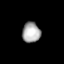
Tissue: skin
Cell type: Epithelial cells
Senescence score: 0.274
Nuclear area (px): 363
Mean DAPI intensity: 167.791